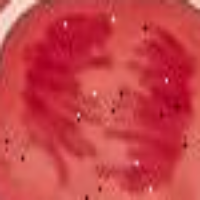
Label: anaphase